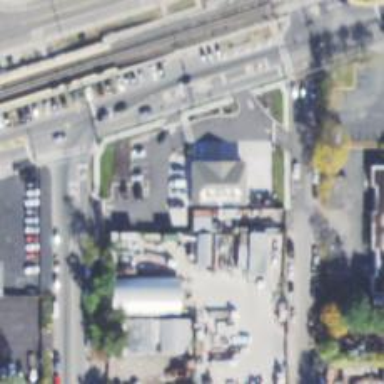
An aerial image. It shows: Convenience shop.